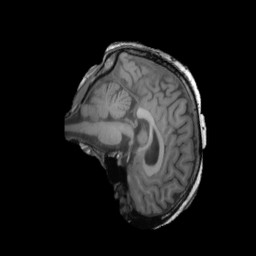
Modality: T1w
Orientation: sagittal
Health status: ill
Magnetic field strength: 3 T